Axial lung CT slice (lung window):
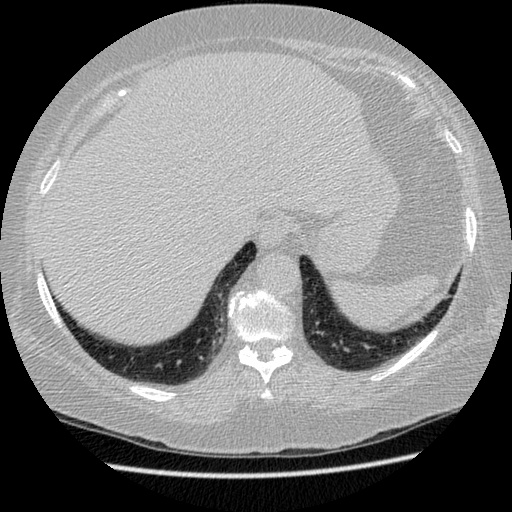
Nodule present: no